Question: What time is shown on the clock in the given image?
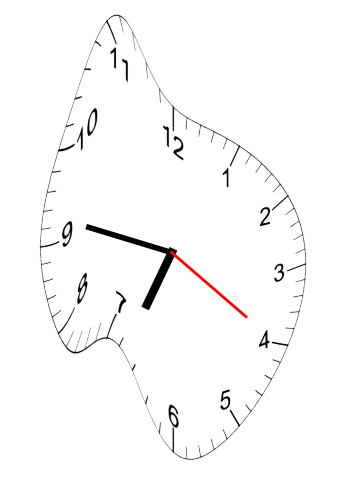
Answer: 06:46:20